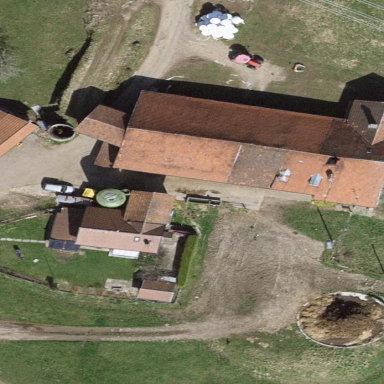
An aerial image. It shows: Farmyard area.